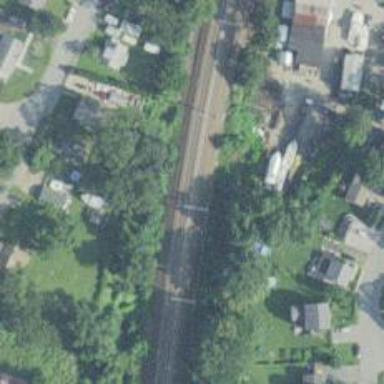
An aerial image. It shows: Railway track with contact lines for electrification.